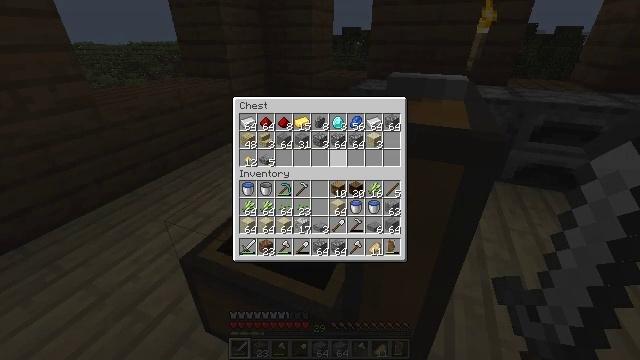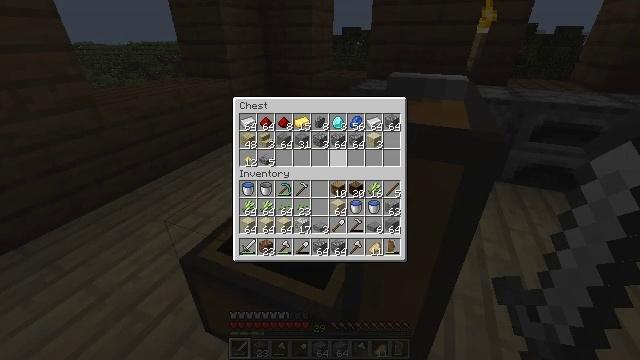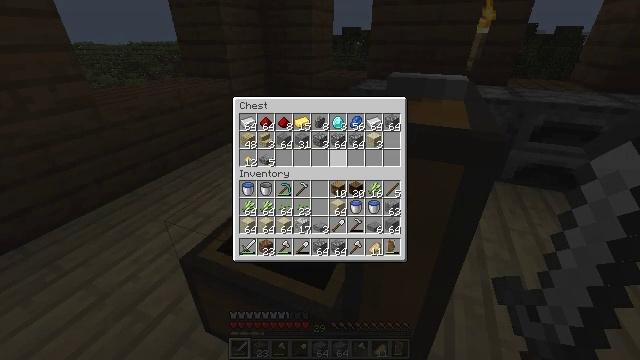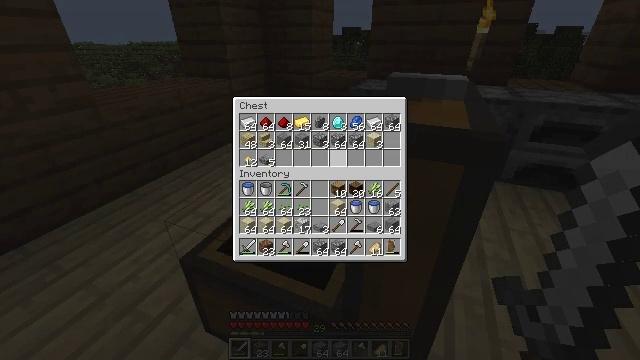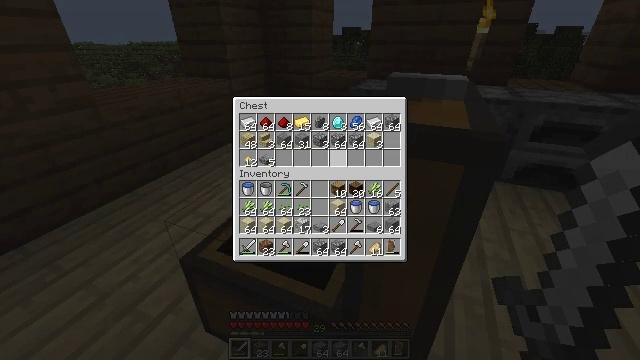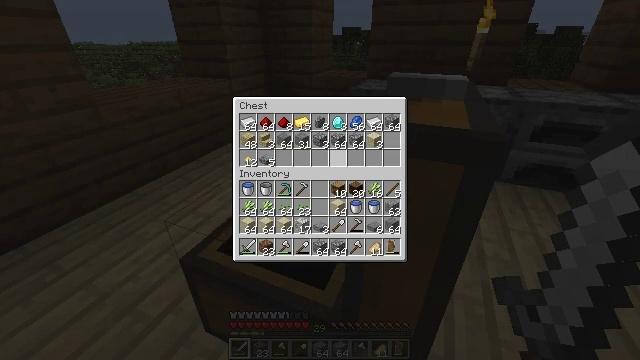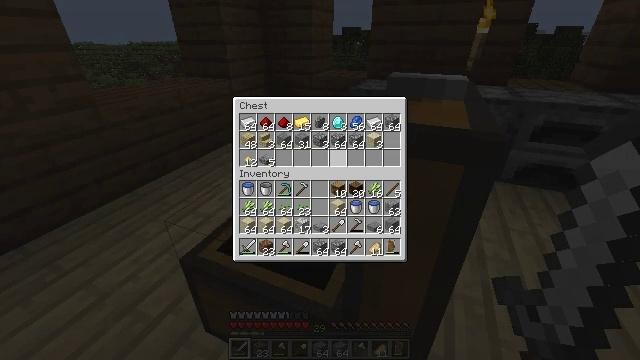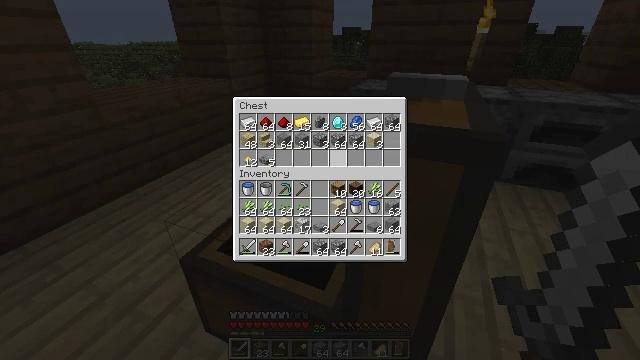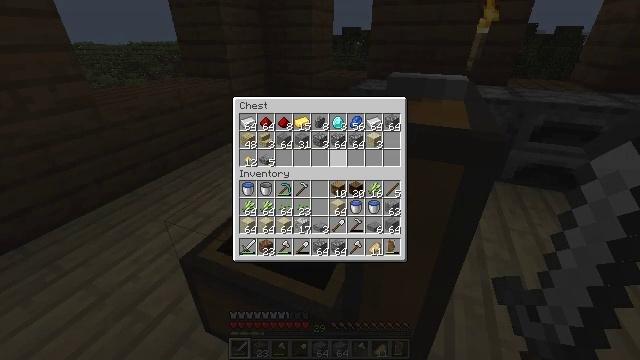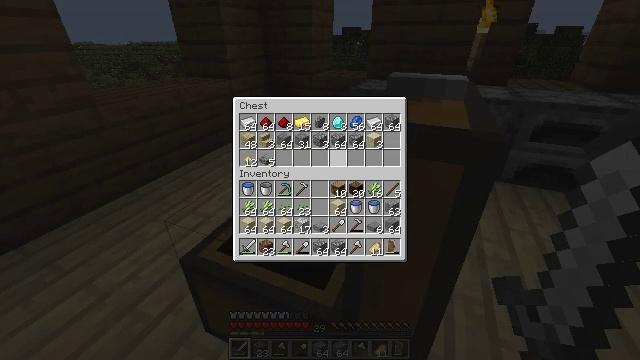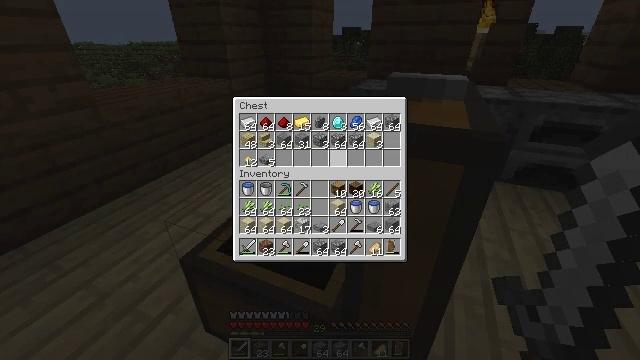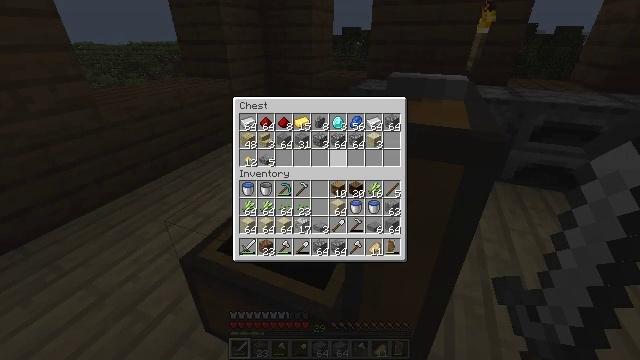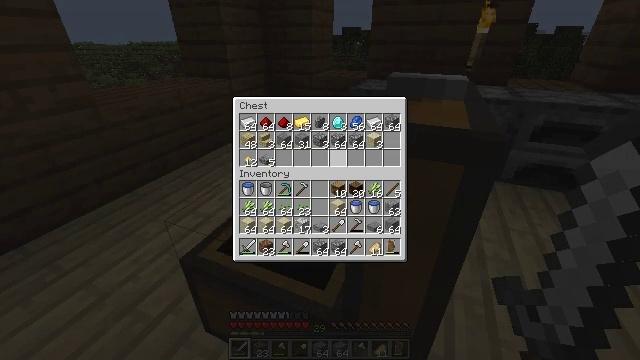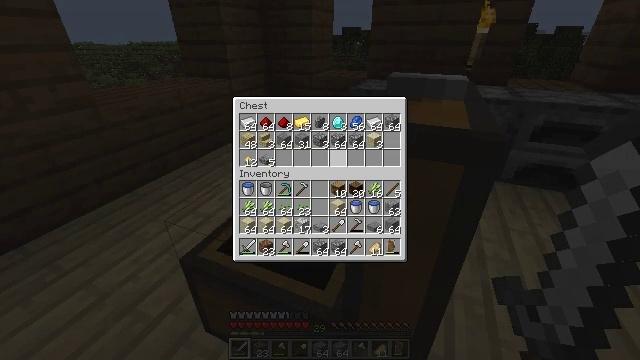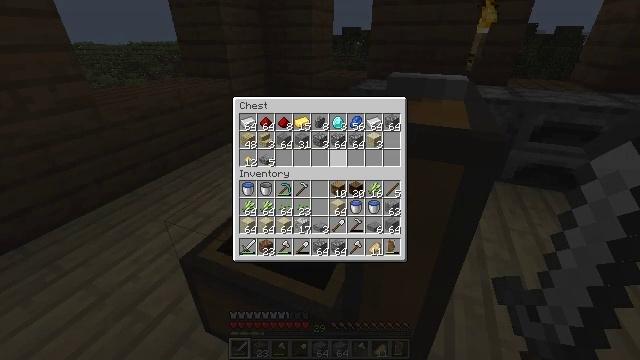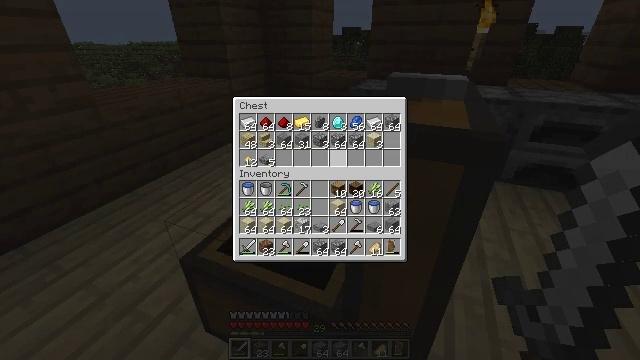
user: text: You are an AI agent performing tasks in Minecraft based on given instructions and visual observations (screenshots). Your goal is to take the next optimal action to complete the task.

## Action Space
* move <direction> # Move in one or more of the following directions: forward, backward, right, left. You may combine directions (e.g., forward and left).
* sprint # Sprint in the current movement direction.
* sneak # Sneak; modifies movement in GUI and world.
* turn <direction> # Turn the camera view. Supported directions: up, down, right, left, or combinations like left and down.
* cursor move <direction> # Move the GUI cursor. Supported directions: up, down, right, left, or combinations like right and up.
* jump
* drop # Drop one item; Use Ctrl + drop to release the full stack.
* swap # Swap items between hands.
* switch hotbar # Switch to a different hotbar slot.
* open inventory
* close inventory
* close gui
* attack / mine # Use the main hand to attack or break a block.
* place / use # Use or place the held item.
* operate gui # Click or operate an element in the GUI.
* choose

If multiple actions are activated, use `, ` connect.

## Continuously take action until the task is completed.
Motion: motion action
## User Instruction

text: Open your crafting interface and craft a birch trapdoor.
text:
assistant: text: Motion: no_op
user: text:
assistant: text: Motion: no_op
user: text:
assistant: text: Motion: no_op
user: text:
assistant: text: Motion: no_op
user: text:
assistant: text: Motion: no_op
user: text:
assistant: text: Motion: no_op
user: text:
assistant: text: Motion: no_op
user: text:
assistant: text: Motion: no_op
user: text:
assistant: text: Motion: no_op
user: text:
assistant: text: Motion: no_op
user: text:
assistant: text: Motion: no_op
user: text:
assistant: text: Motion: no_op
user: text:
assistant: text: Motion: no_op
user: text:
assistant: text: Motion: no_op
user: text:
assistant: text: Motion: no_op
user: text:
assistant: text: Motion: no_op
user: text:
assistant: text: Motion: no_op
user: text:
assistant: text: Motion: no_op
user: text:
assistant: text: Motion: no_op
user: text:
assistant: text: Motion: no_op
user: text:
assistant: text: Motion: no_op
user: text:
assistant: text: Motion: no_op
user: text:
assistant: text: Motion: no_op
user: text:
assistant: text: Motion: no_op
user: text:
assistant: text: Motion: no_op
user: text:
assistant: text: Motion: no_op
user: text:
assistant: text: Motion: no_op
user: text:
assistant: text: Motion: no_op
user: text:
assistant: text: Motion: no_op
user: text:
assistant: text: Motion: no_op